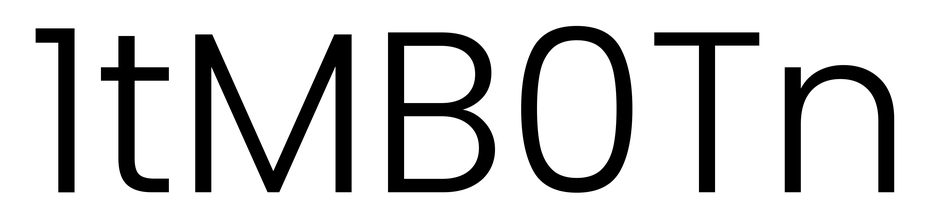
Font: Poppins-Light